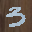
Label: 3